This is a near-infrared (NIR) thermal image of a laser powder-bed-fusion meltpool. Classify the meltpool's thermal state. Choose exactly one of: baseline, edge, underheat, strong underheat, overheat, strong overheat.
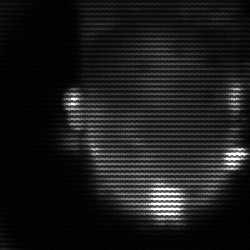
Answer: baseline